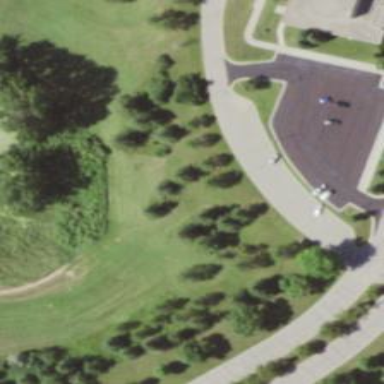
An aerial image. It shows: Disc golf hole.